Question: As similar question has been asked before (<URL> but I can't adjust the solution provided there to my specific problem. For every plot shown below, there should be a x as well as y-axis.
The data:
'''
dput(df_nSubj)
structure(list(nSubj = c(10L, 10L, 10L, 10L, 10L, 10L, 10L, 10L,
10L, 10L, 10L, 10L, 10L, 10L, 10L, 10L, 10L, 10L, 10L, 10L, 10L,
10L, 10L, 10L, 20L, 20L, 20L, 20L, 20L, 20L, 20L, 20L, 20L, 20L,
20L, 20L, 20L, 20L, 20L, 20L, 20L, 20L, 20L, 20L, 20L, 20L, 20L,
20L, 30L, 30L, 30L, 30L, 30L, 30L, 30L, 30L, 30L, 30L, 30L, 30L,
30L, 30L, 30L, 30L, 30L, 30L, 30L, 30L, 30L, 30L, 30L, 30L, 40L,
40L, 40L, 40L, 40L, 40L, 40L, 40L, 40L, 40L, 40L, 40L, 40L, 40L,
40L, 40L, 40L, 40L, 40L, 40L, 40L, 40L, 40L, 40L, 50L, 50L, 50L,
50L, 50L, 50L, 50L, 50L, 50L, 50L, 50L, 50L, 50L, 50L, 50L, 50L,
50L, 50L, 50L, 50L, 50L, 50L, 50L, 50L), family = structure(c(1L,
1L, 1L, 1L, 1L, 1L, 2L, 2L, 2L, 2L, 2L, 2L, 3L, 3L, 3L, 3L, 3L,
3L, 4L, 4L, 4L, 4L, 4L, 4L, 1L, 1L, 1L, 1L, 1L, 1L, 2L, 2L, 2L,
2L, 2L, 2L, 3L, 3L, 3L, 3L, 3L, 3L, 4L, 4L, 4L, 4L, 4L, 4L, 1L,
1L, 1L, 1L, 1L, 1L, 2L, 2L, 2L, 2L, 2L, 2L, 3L, 3L, 3L, 3L, 3L,
3L, 4L, 4L, 4L, 4L, 4L, 4L, 1L, 1L, 1L, 1L, 1L, 1L, 2L, 2L, 2L,
2L, 2L, 2L, 3L, 3L, 3L, 3L, 3L, 3L, 4L, 4L, 4L, 4L, 4L, 4L, 1L,
1L, 1L, 1L, 1L, 1L, 2L, 2L, 2L, 2L, 2L, 2L, 3L, 3L, 3L, 3L, 3L,
3L, 4L, 4L, 4L, 4L, 4L, 4L), .Label = c("AOV", "MLM1", "MLM2",
"MLM3"), class = "factor"), Spher = structure(c(1L, 1L, 1L, 2L,
2L, 2L, 1L, 1L, 1L, 2L, 2L, 2L, 1L, 1L, 1L, 2L, 2L, 2L, 1L, 1L,
1L, 2L, 2L, 2L, 1L, 1L, 1L, 2L, 2L, 2L, 1L, 1L, 1L, 2L, 2L, 2L,
1L, 1L, 1L, 2L, 2L, 2L, 1L, 1L, 1L, 2L, 2L, 2L, 1L, 1L, 1L, 2L,
2L, 2L, 1L, 1L, 1L, 2L, 2L, 2L, 1L, 1L, 1L, 2L, 2L, 2L, 1L, 1L,
1L, 2L, 2L, 2L, 1L, 1L, 1L, 2L, 2L, 2L, 1L, 1L, 1L, 2L, 2L, 2L,
1L, 1L, 1L, 2L, 2L, 2L, 1L, 1L, 1L, 2L, 2L, 2L, 1L, 1L, 1L, 2L,
2L, 2L, 1L, 1L, 1L, 2L, 2L, 2L, 1L, 1L, 1L, 2L, 2L, 2L, 1L, 1L,
1L, 2L, 2L, 2L), .Label = c("met", "vio"), class = "factor"),
effSize = c(0.2, 0.5, 0.8, 0.2, 0.5, 0.8, 0.2, 0.5, 0.8,
0.2, 0.5, 0.8, 0.2, 0.5, 0.8, 0.2, 0.5, 0.8, 0.2, 0.5, 0.8,
0.2, 0.5, 0.8, 0.2, 0.5, 0.8, 0.2, 0.5, 0.8, 0.2, 0.5, 0.8,
0.2, 0.5, 0.8, 0.2, 0.5, 0.8, 0.2, 0.5, 0.8, 0.2, 0.5, 0.8,
0.2, 0.5, 0.8, 0.2, 0.5, 0.8, 0.2, 0.5, 0.8, 0.2, 0.5, 0.8,
0.2, 0.5, 0.8, 0.2, 0.5, 0.8, 0.2, 0.5, 0.8, 0.2, 0.5, 0.8,
0.2, 0.5, 0.8, 0.2, 0.5, 0.8, 0.2, 0.5, 0.8, 0.2, 0.5, 0.8,
0.2, 0.5, 0.8, 0.2, 0.5, 0.8, 0.2, 0.5, 0.8, 0.2, 0.5, 0.8,
0.2, 0.5, 0.8, 0.2, 0.5, 0.8, 0.2, 0.5, 0.8, 0.2, 0.5, 0.8,
0.2, 0.5, 0.8, 0.2, 0.5, 0.8, 0.2, 0.5, 0.8, 0.2, 0.5, 0.8,
0.2, 0.5, 0.8), pow = c(0.12, 0.53, 0.84, 0.1, 0.4, 0.74,
0.13, 0.55, 0.84, 0.11, 0.44, 0.74, 0.12, 0.5, 0.82, 0.1,
0.43, 0.76, 0.12, 0.49, 0.81, 0.1, 0.43, 0.76, 0.2, 0.84,
0.99, 0.15, 0.72, 0.97, 0.21, 0.81, 0.98, 0.17, 0.69, 0.95,
0.2, 0.83, 0.99, 0.17, 0.75, 0.97, 0.19, 0.82, 0.99, 0.17,
0.75, 0.97, 0.32, 0.95, 1, 0.23, 0.87, 1, 0.32, 0.92, 1,
0.25, 0.83, 0.99, 0.3, 0.94, 1, 0.24, 0.89, 1, 0.3, 0.94,
1, 0.24, 0.89, 1, 0.41, 0.99, 1, 0.29, 0.96, 1, 0.4, 0.97,
1, 0.3, 0.92, 1, 0.38, 0.99, 1, 0.32, 0.97, 1, 0.37, 0.98,
1, 0.32, 0.97, 1, 0.5, 1, 1, 0.36, 0.98, 1, 0.47, 0.99, 1,
0.36, 0.96, 1, 0.47, 1, 1, 0.4, 0.99, 1, 0.46, 1, 1, 0.4,
0.99, 1)), class = "data.frame", .Names = c("nSubj", "family",
"Spher", "effSize", "pow"), row.names = c(NA, -120L))
'''
plot:
'''
require(ggplot2)
require(grid)
pl1 <- ggplot(data=df_nSubj,aes(x=nSubj,y=pow,group=family))+
geom_point(aes(shape=family))+geom_line()+
labs(x="Number of subjects",y="Power",shape="")+
scale_y_continuous(limits=c(0.2,1),breaks=c(0.2,0.4,0.6,0.8,1))+
guides(shape = guide_legend(ncol = 4))+
facet_grid(Spher~effSize)+
theme_bw()+
theme(legend.position = "top",
panel.margin = unit(2, "lines"),
legend.key = element_blank(),
strip.text.x = element_blank(),
strip.text.y = element_blank(),
strip.background = element_blank(),
panel.border=element_blank(),
axis.line=element_line(),
axis.title.x = element_text(vjust=-0.5))
'''

Thanks in advance
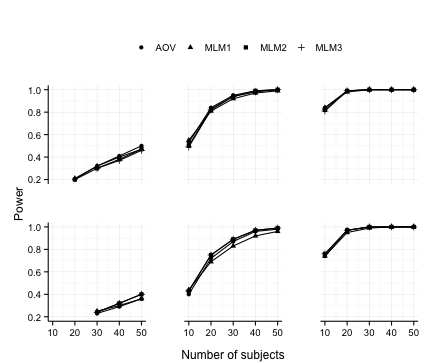
Answer: Change 'facet_grid(Spher~effSize)' to 'facet_wrap(Spher~effSize, scales = "free")'